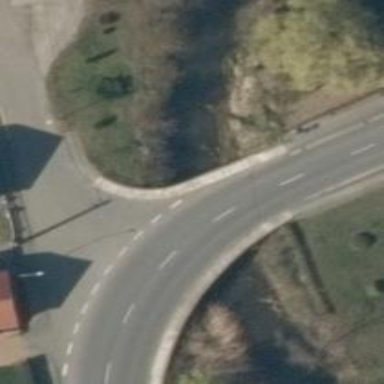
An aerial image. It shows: Secondary road with asphalt surface.